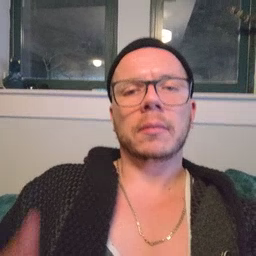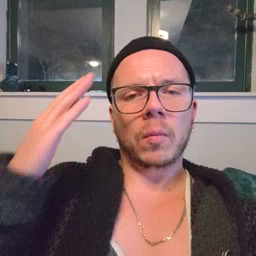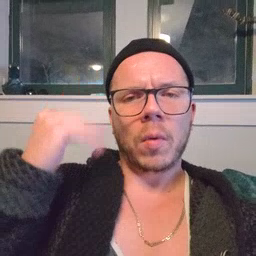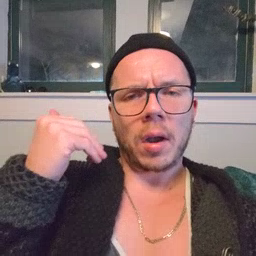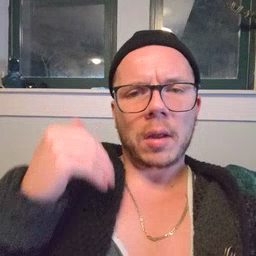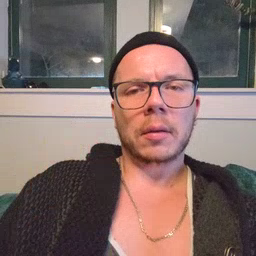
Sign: why